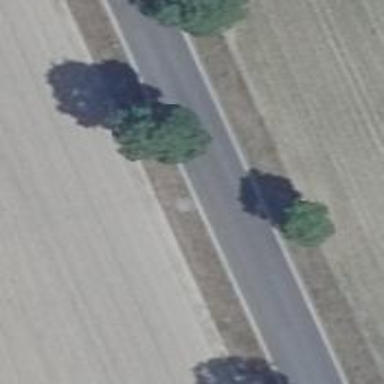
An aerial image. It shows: Deciduous broadleaved tree.